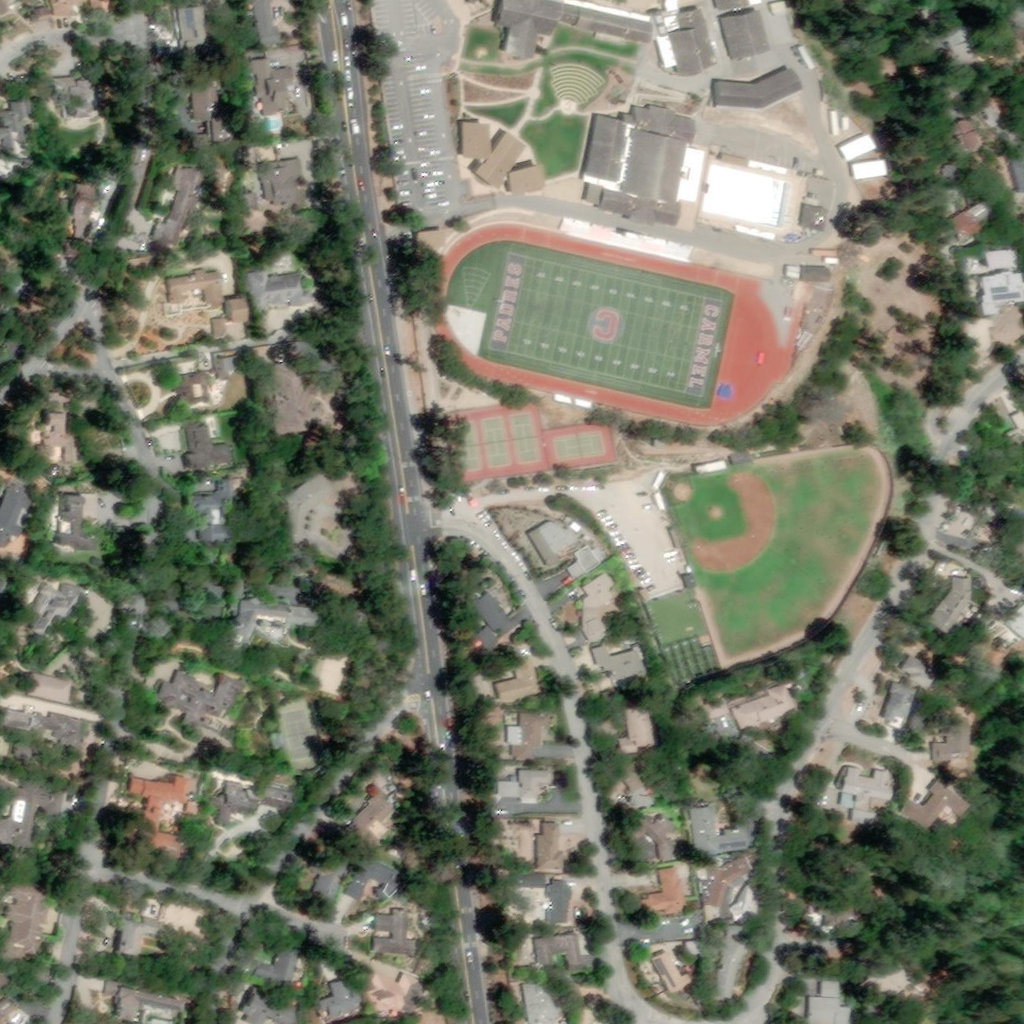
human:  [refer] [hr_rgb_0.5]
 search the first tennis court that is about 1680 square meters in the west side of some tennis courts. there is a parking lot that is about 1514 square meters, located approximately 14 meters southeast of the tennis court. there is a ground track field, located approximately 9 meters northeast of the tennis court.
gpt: <box>[[43, 38, 53, 46, 0]]</box>